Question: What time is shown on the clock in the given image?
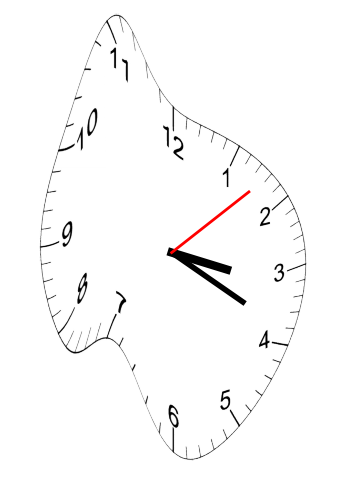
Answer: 03:19:08